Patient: sex M, age 71
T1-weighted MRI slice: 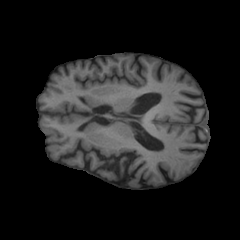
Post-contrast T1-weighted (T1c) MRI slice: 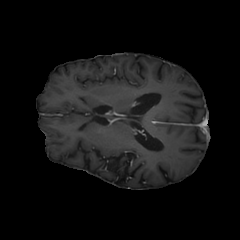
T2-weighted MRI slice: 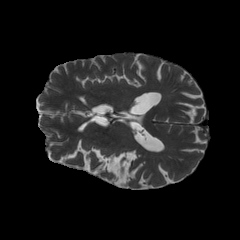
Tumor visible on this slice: no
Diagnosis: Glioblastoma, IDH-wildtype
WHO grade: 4